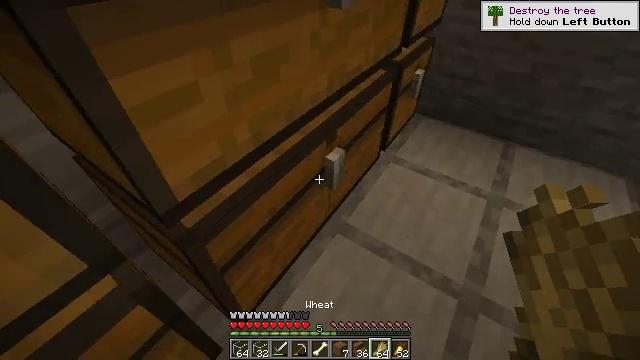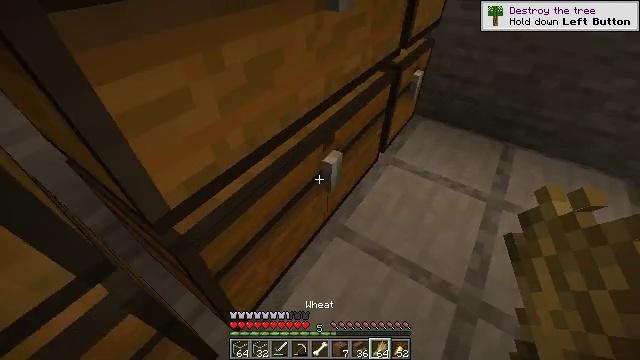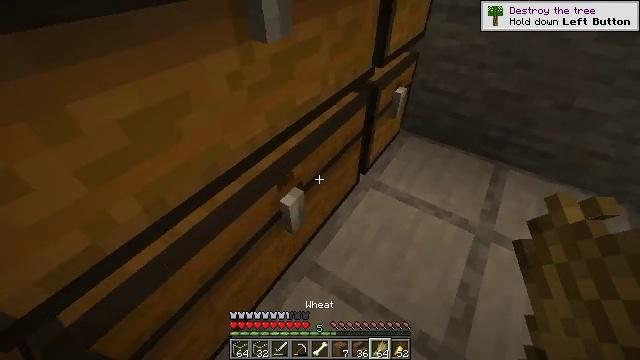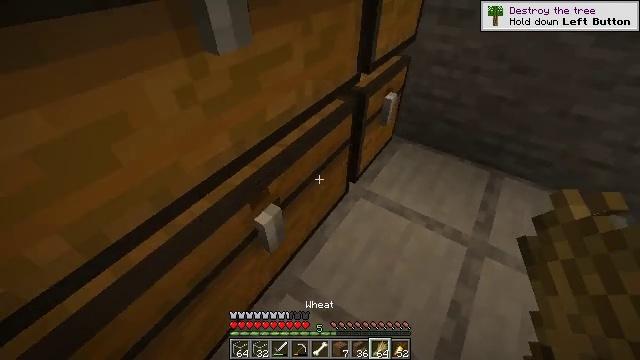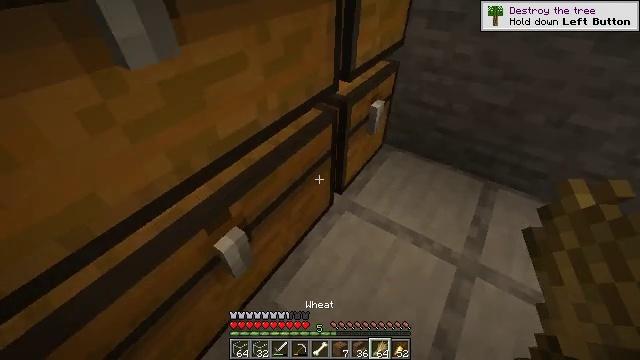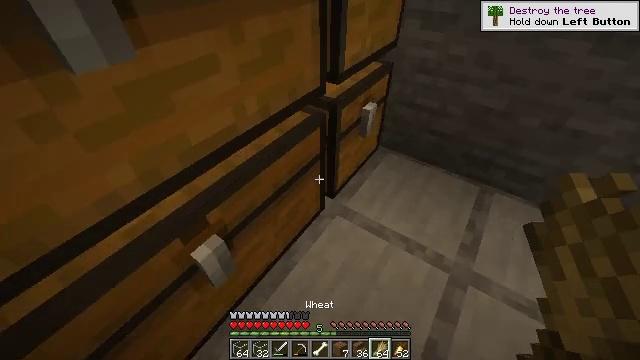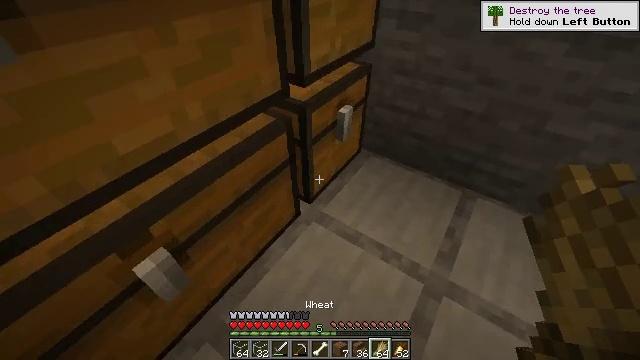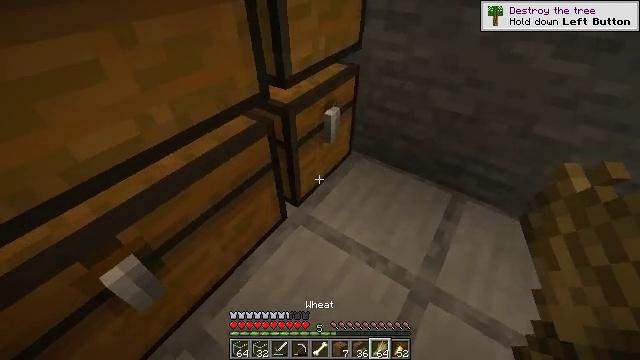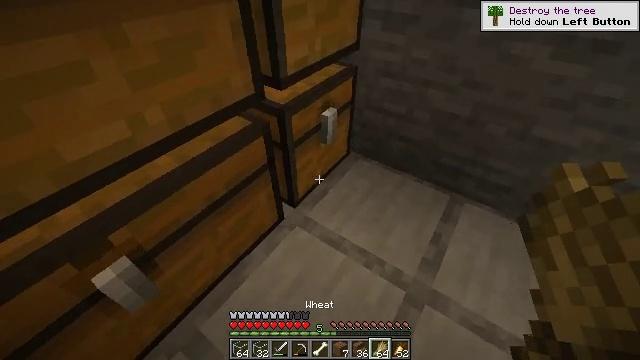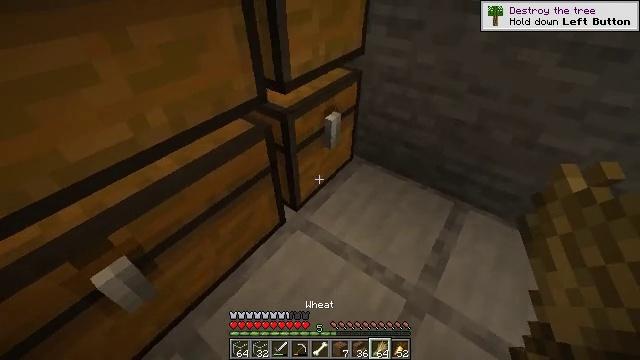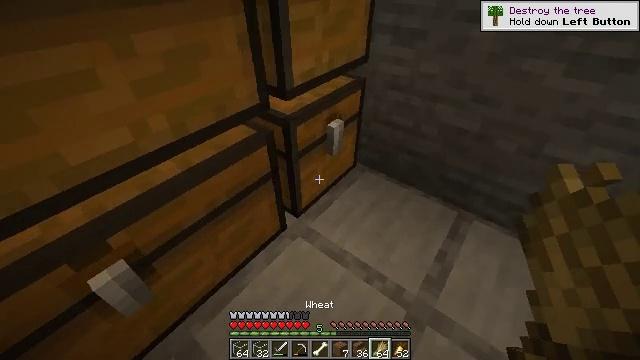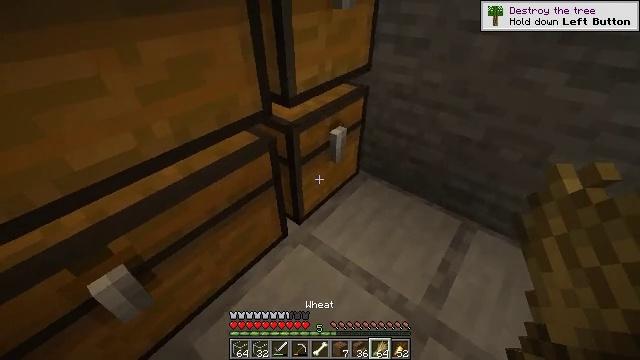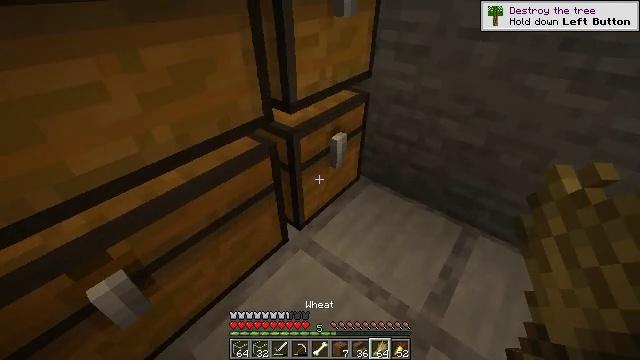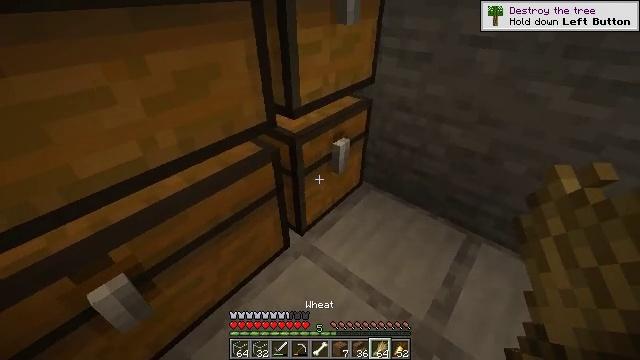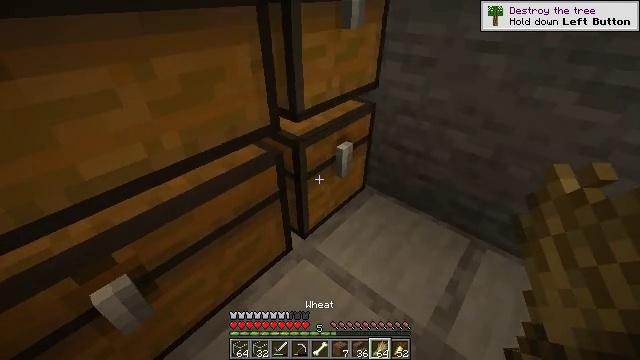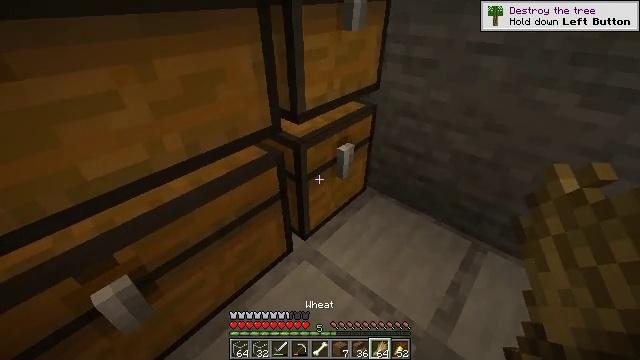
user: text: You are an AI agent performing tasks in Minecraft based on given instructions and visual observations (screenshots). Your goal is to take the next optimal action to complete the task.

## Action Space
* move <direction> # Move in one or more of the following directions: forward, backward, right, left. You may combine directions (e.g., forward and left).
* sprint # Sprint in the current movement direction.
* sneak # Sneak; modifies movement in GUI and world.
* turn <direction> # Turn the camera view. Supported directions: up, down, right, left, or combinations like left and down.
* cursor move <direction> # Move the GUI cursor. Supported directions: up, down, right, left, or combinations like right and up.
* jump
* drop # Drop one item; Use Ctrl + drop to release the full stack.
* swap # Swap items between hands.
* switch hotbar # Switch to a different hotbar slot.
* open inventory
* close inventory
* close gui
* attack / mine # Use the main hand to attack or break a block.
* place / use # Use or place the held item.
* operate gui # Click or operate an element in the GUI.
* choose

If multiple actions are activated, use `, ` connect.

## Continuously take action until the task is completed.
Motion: motion action
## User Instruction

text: Gather spruce fence pieces.
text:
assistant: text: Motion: move forward and move right
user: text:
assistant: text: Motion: move forward and move right
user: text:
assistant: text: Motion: move forward and move right
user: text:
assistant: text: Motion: move forward and move right
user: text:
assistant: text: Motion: move right
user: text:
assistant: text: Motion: no_op
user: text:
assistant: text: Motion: no_op
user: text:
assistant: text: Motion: no_op
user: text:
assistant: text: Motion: turn left
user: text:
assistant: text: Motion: turn left and up
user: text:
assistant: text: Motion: turn up
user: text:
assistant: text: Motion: turn up
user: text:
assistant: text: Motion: turn up
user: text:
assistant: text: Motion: no_op
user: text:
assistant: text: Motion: no_op
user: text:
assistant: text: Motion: no_op
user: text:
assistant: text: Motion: use / place
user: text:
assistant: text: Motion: use / place
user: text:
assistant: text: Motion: no_op
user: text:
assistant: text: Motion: no_op
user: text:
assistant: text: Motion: no_op
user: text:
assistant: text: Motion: no_op
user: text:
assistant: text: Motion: no_op
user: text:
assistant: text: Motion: no_op
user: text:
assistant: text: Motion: no_op
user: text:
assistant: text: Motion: no_op
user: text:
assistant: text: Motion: no_op
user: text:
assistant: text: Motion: no_op
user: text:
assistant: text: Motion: sneak
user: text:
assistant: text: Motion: sneak